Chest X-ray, AP view. Patient: 80 years old, sex F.
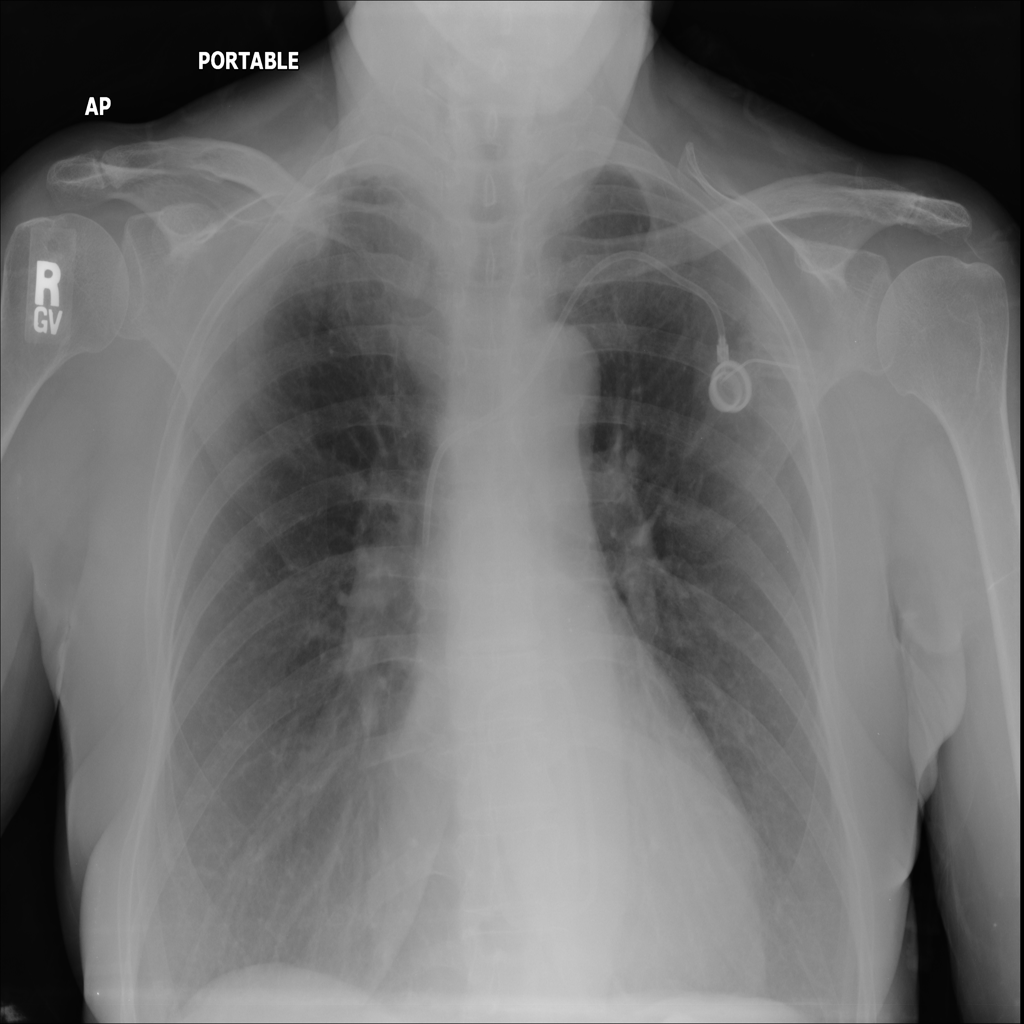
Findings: Fibrosis